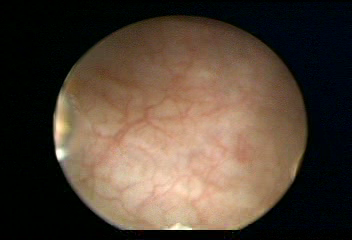
Modality: WLC
Class: Normal mucosa
Bladder cancer association: No